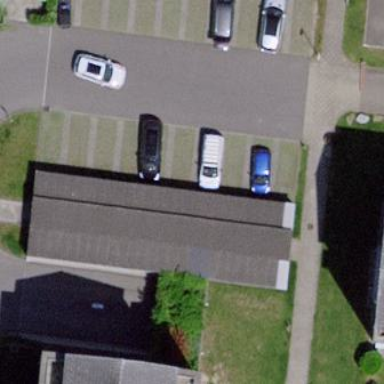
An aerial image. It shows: Parking area with surface.